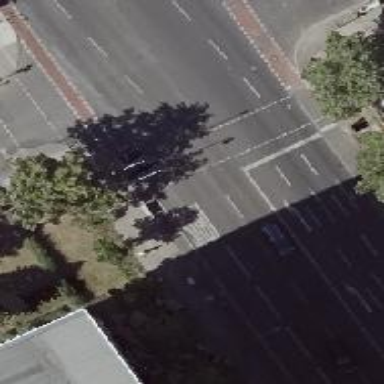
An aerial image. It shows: Road with traffic signals controlling the flow of traffic.